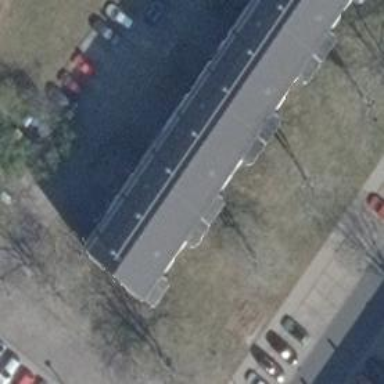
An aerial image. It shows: Residential building with black gabled roof. The building itself has color of light green.